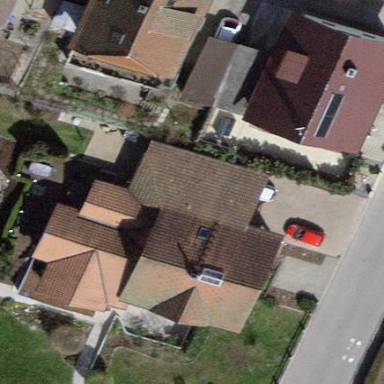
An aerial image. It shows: Carport building.